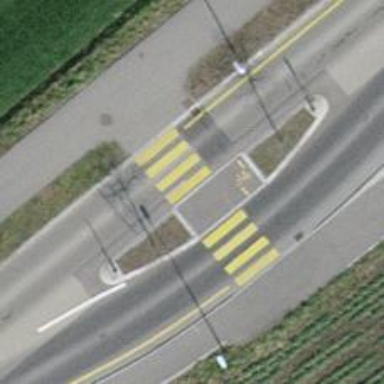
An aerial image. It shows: Kerb serving as barrier.